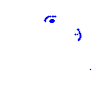
Particle: electron